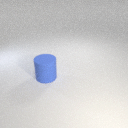
large blue rubber cylinder